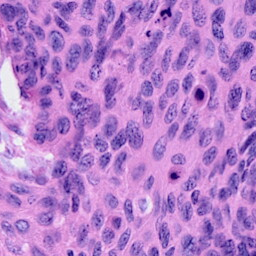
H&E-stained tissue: Cervix